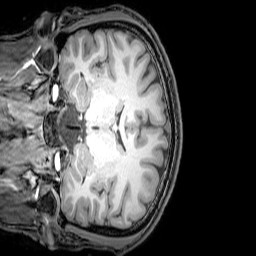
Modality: T1w
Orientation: coronal
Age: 24
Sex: male
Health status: healthy
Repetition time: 0.081 s
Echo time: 0.037 s